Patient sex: M
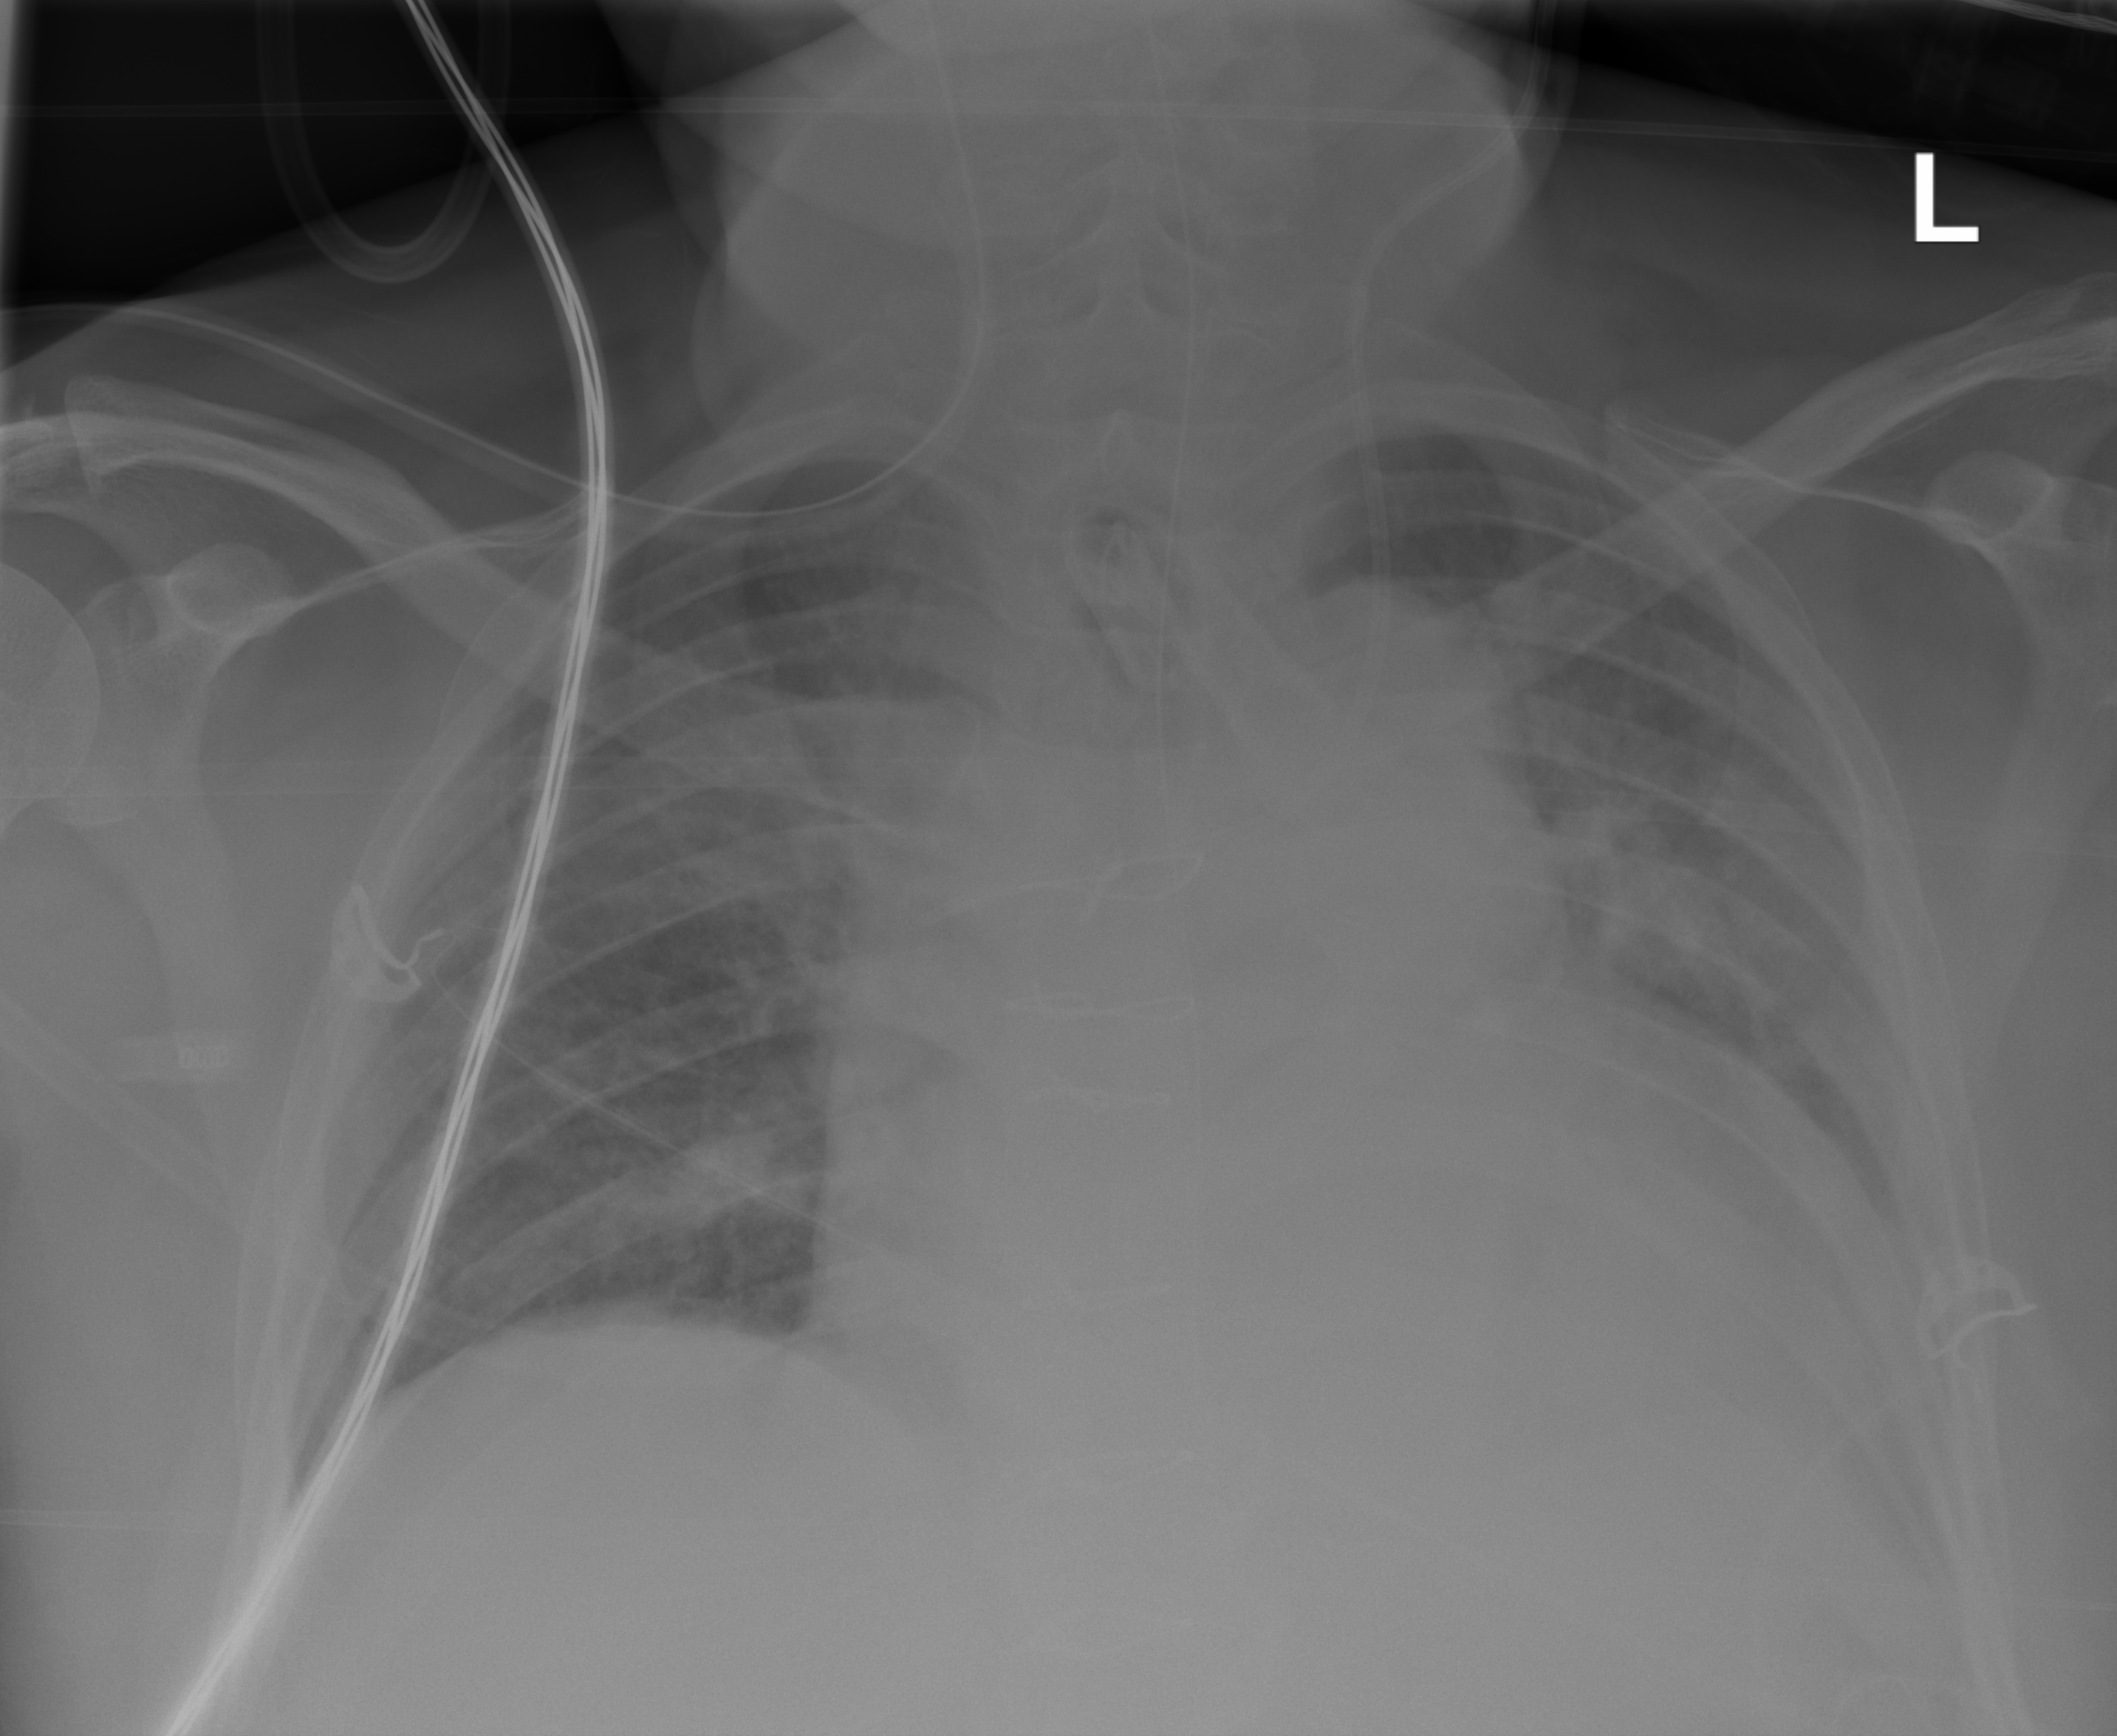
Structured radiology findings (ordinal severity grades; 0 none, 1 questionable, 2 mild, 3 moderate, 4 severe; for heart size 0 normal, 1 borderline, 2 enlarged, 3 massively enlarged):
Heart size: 3
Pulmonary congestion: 2
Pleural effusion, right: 0
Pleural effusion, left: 2
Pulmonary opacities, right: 2
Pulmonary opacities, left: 2
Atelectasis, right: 2
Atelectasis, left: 2